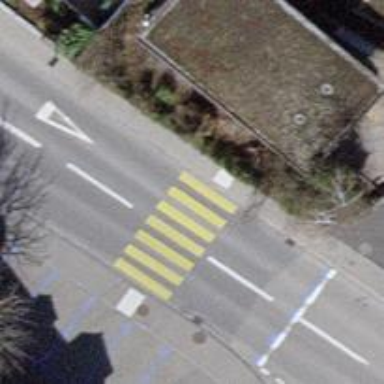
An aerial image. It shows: Marked zebra crossing on the road.